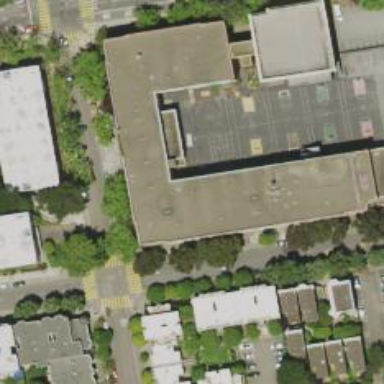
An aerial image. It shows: School.